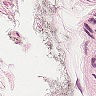
Metastatic tissue present: no